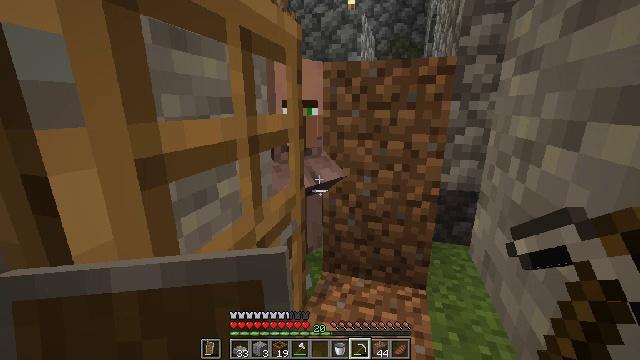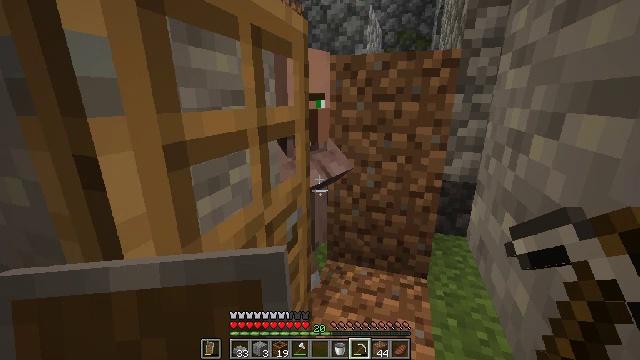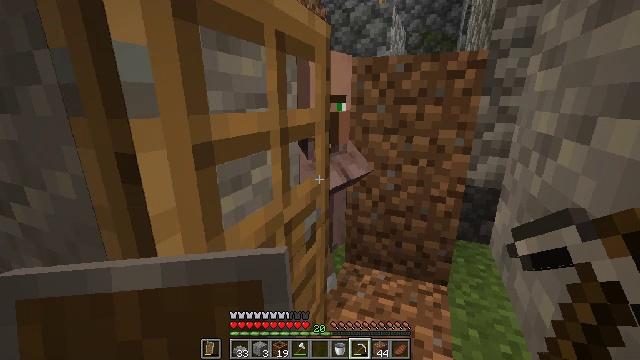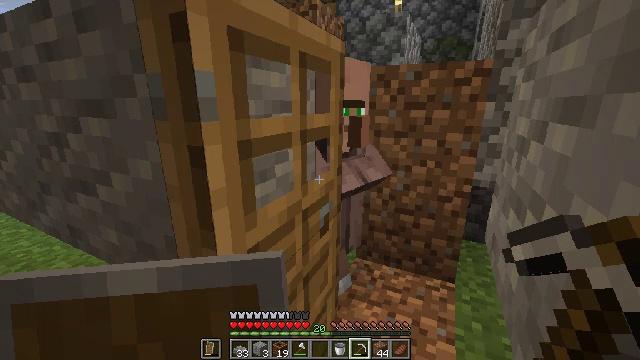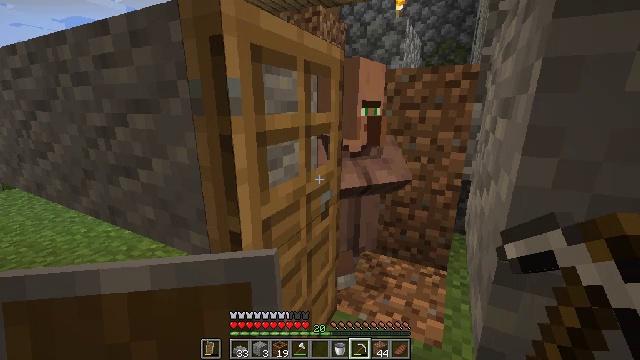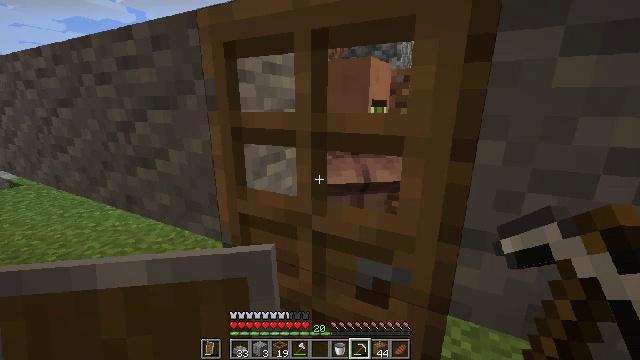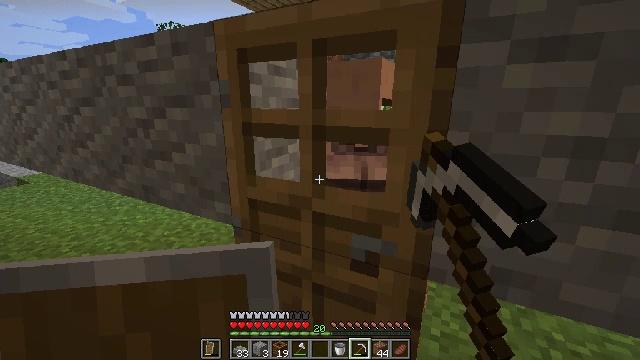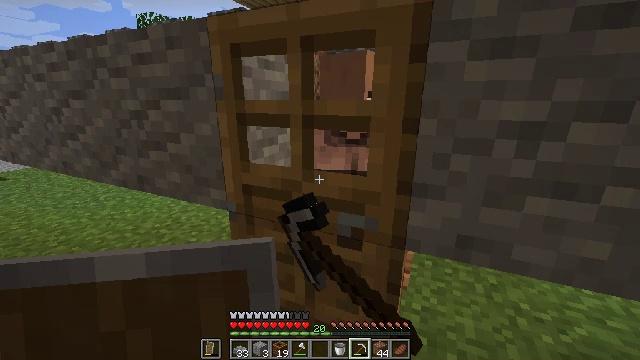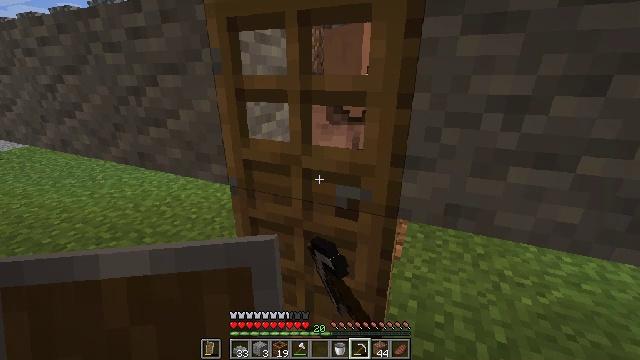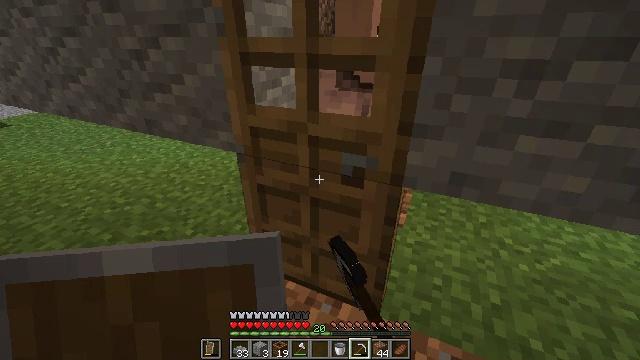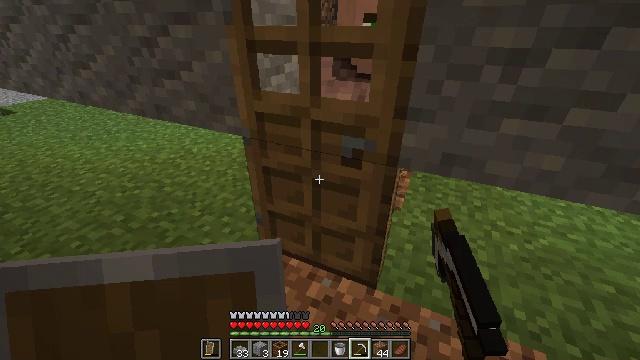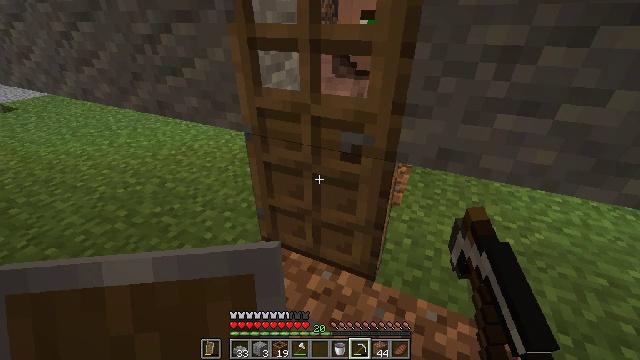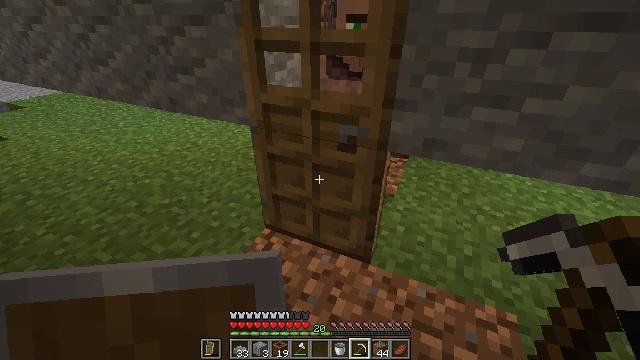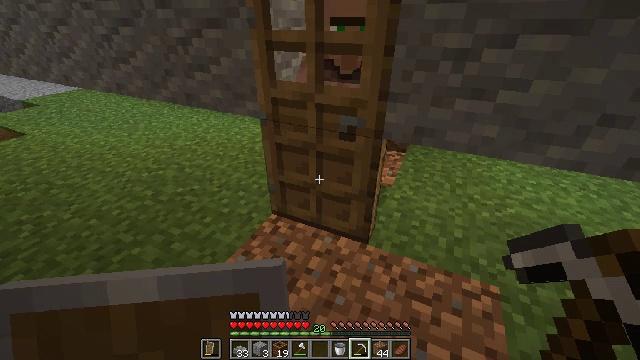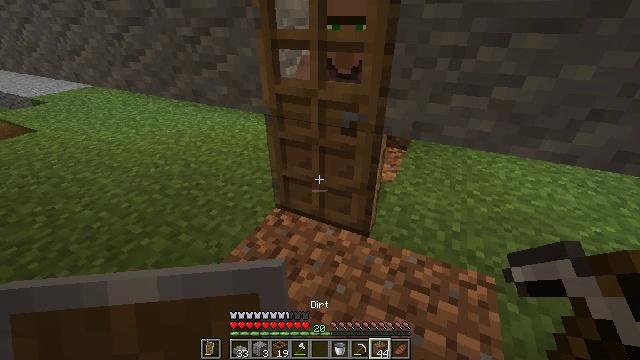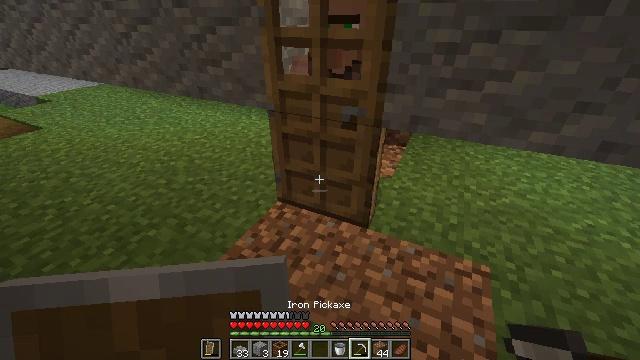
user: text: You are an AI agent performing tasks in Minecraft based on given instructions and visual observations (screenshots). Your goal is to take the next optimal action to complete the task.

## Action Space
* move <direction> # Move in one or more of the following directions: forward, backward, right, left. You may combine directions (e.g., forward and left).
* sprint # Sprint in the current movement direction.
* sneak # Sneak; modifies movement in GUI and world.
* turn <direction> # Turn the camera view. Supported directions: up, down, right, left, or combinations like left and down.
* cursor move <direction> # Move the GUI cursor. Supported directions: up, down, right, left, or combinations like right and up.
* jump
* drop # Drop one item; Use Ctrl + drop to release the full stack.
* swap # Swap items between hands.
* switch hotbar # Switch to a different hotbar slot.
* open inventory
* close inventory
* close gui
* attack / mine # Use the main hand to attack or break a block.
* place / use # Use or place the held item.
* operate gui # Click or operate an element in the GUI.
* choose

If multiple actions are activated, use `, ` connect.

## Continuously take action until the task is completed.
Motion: motion action
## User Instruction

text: Collect the bell.
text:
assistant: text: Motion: move back, turn left and down
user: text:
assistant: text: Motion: move back, turn left
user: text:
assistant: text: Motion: move back, turn left
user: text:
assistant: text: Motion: move back
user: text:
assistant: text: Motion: move back, use / place
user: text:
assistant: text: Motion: use / place
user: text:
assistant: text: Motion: turn right and down
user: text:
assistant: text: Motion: turn down
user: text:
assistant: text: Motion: turn left and down
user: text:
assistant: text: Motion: move back, turn down
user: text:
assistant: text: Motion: move back
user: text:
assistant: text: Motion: move back
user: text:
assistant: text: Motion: move back
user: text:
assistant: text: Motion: no_op
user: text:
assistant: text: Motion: no_op
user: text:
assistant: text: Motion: no_op
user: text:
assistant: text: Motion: no_op
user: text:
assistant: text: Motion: no_op
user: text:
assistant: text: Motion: no_op
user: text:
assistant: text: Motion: no_op
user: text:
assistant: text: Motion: turn left and down
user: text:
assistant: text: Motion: turn left and down
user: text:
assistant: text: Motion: no_op
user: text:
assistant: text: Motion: no_op
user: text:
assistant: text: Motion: no_op
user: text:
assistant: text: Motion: no_op
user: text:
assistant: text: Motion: no_op
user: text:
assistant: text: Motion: no_op
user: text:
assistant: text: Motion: no_op
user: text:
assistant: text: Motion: use / place